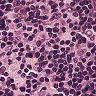
Metastatic tissue present: no